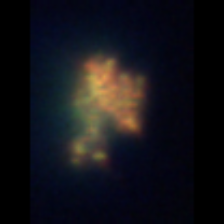
Taxon: Unknown_detritus
Group: Unknown